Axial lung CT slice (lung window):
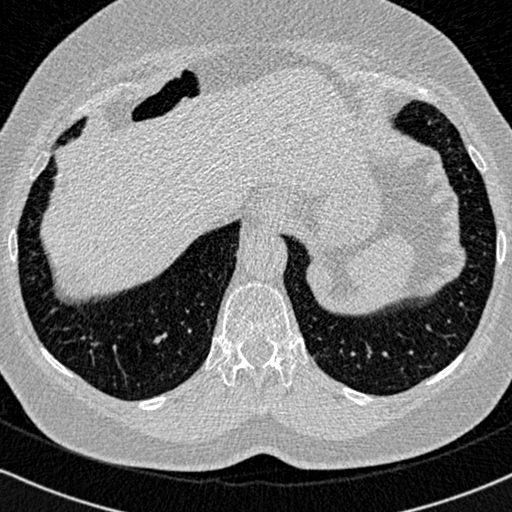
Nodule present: no